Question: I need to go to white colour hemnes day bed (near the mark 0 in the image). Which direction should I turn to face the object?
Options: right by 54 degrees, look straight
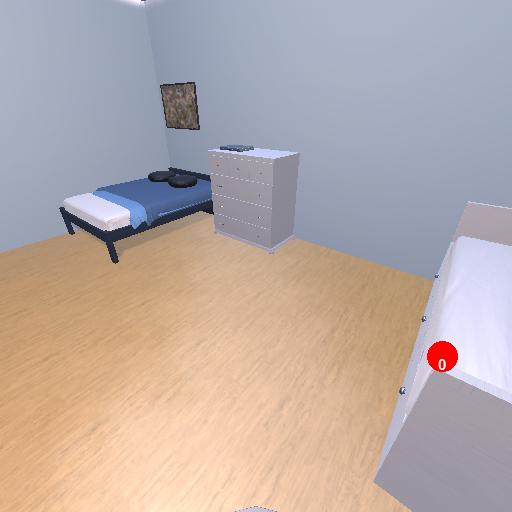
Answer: right by 54 degrees